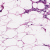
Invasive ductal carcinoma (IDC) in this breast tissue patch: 0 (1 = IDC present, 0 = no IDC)